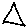
Label: triangle